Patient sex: F
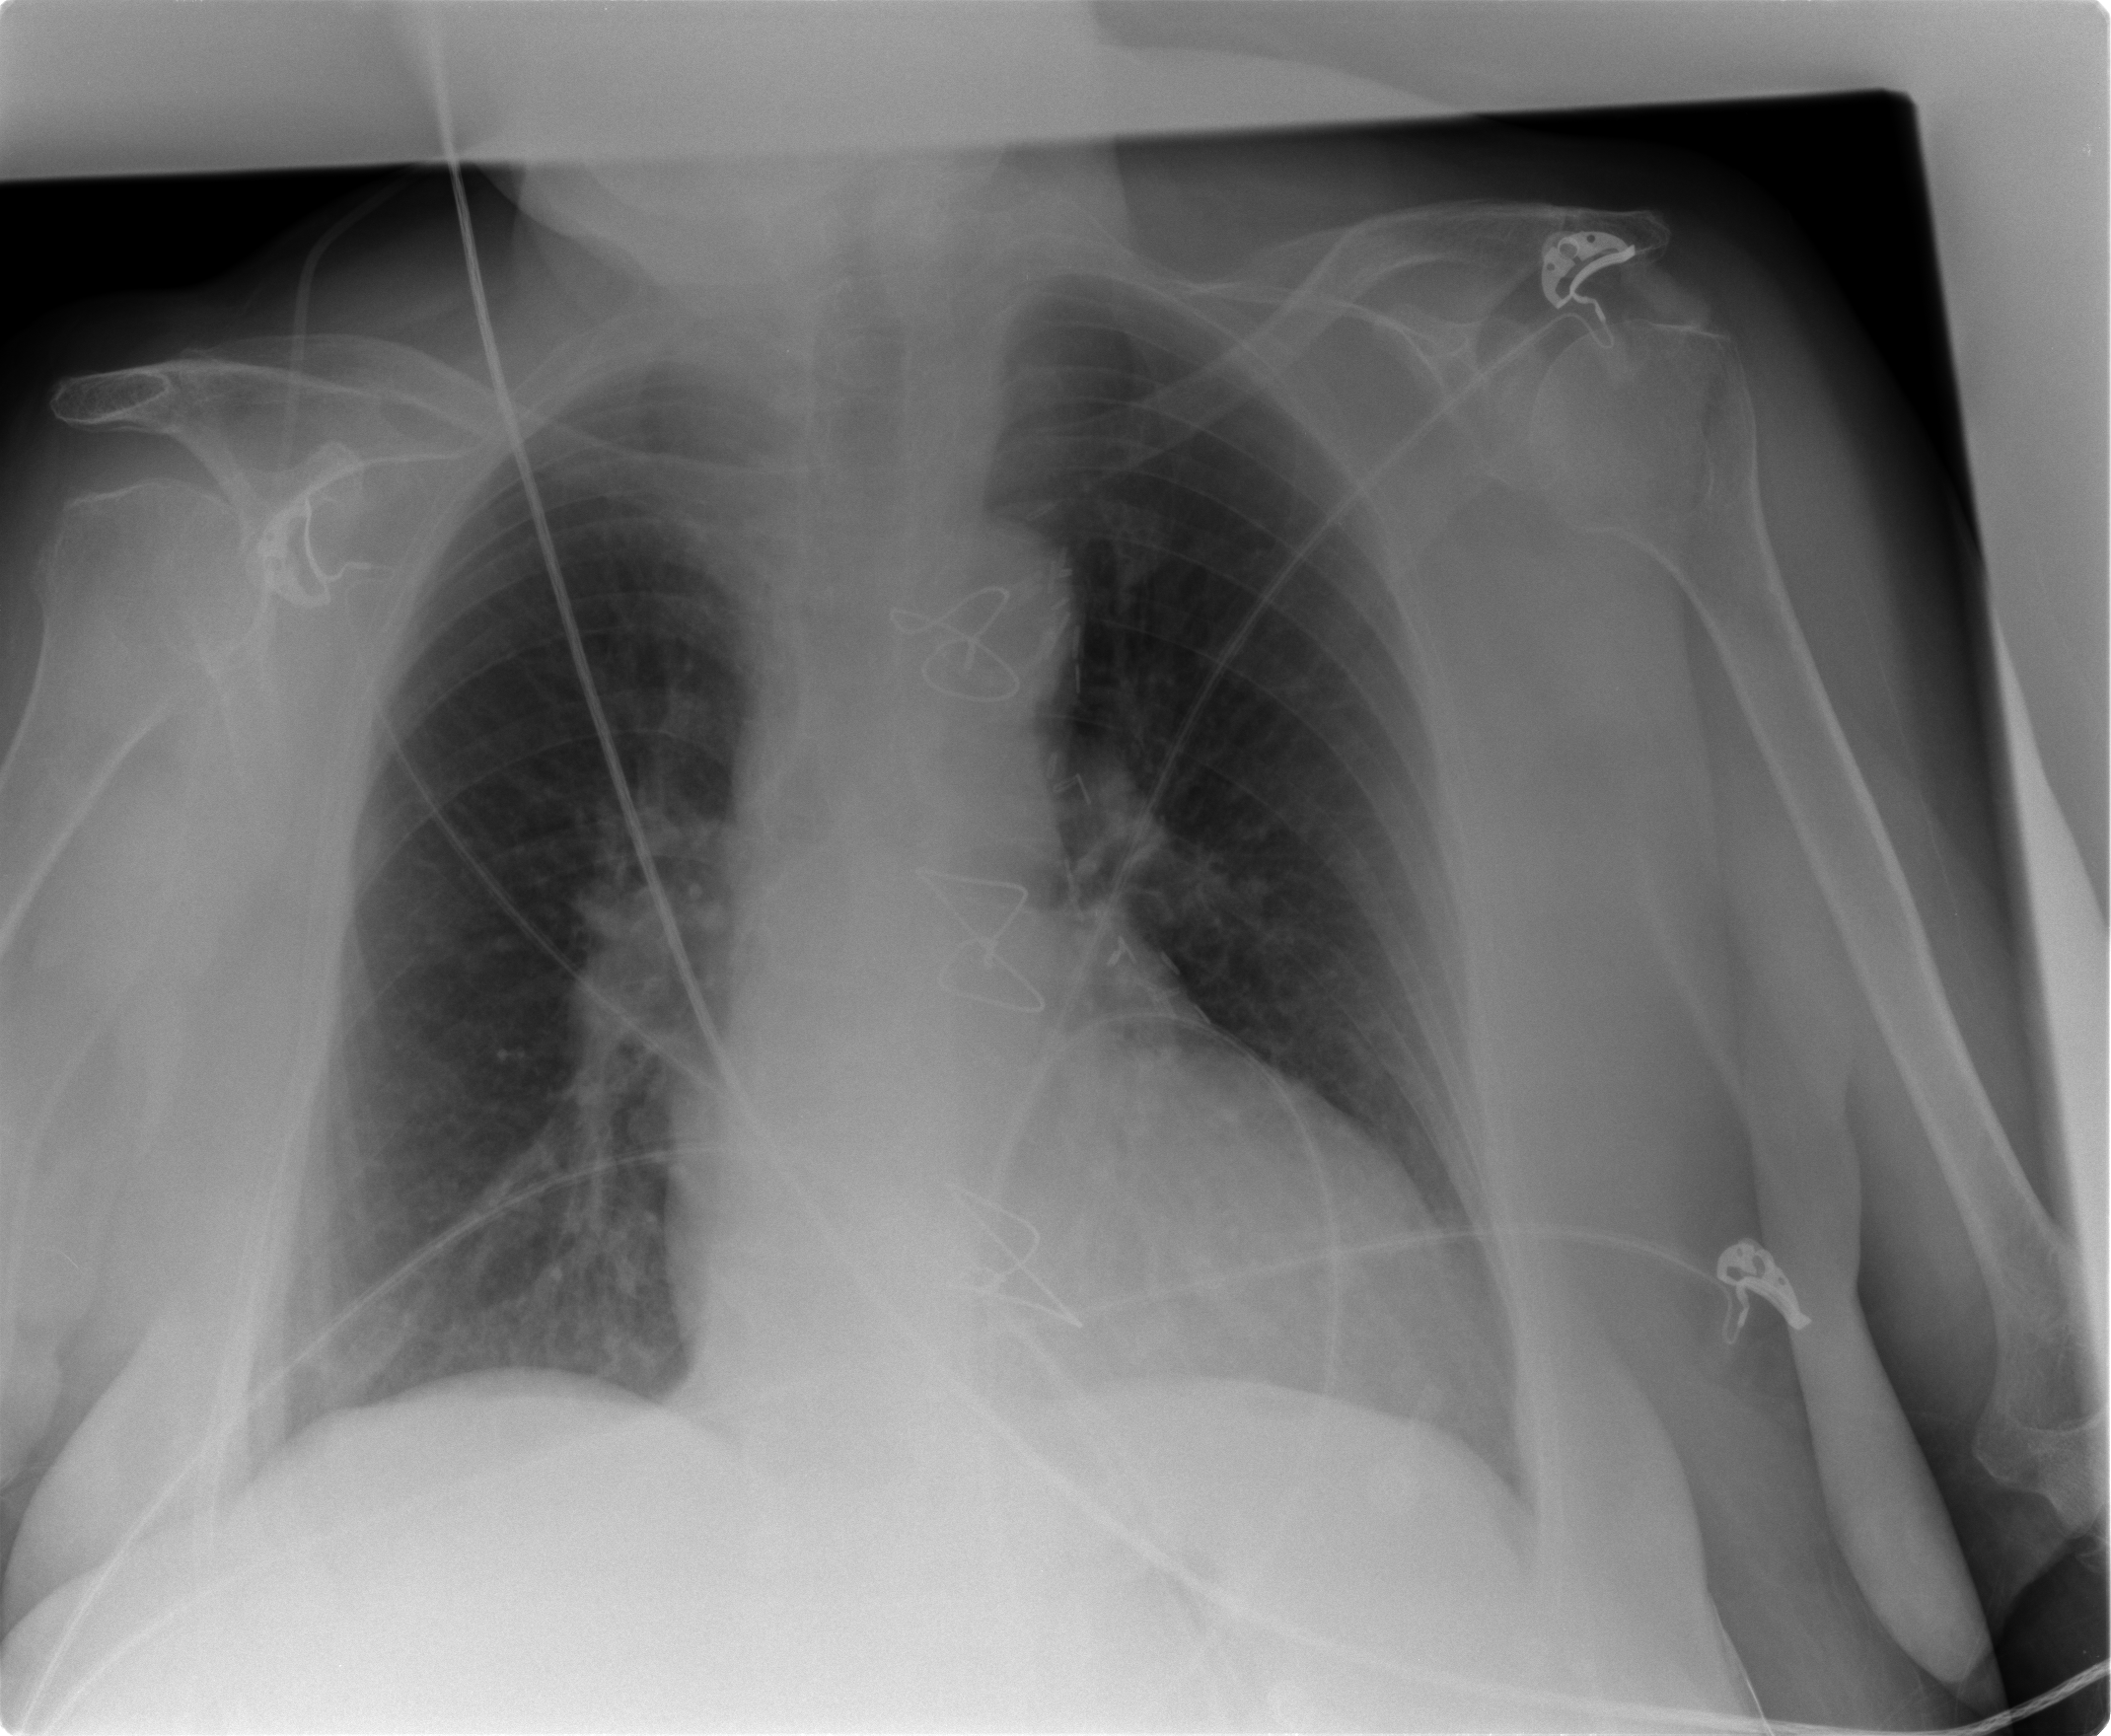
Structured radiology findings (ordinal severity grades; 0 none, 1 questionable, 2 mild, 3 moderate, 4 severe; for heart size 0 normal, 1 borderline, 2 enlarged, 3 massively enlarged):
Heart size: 1
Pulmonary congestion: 2
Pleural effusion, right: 0
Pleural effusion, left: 1
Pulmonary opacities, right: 0
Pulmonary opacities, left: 0
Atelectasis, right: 0
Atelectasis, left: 0